Question: I am working on mobile web app using jquery mobile and phonegap. I developed a hello world app. It has header, footer and contents area. Header and footer are fixed using 'data-position="fixed"' attribute. But the problem with header and footer is, when I scroll down and when the contents a finished and there is not need to scroll anymore then its header drags down(for flexibility or indication and there are not more contents). As in other ios apps, this feature exists but in those apps the header and footer does not drags up and down the contents area only drags. Please see the picture what I mean

As in above picture the header is dragged towards bottom side which I do not want. I want only the content area to have this feature. How can I make it this way so that contents area drags only when there are no more contents available to see?
Any help css, jquery or jquery mobile trick?
HTML code here
'''
<div data-role="page">
<div data-role="header" id="header" data-position="fixed">
<h1>Page Title</h1>
</div><!-- /header -->
<div data-role="content" id="contents">
<h1>Hello Cirrus.</h1>
<h1>Hello Cirrus.</h1>
<h1>Hello Cirrus.</h1>
<h1>Hello Cirrus.</h1>
<h1>Hello Cirrus.</h1>
<h1>Hello Cirrus.</h1>
<h1>Hello Cirrus.</h1>
<h1>Hello Cirrus.</h1>
<h1>Hello Cirrus.</h1>
<h1>Hello Cirrus.</h1>
<h1>Hello Cirrus.</h1>
<h1>Hello Cirrus.</h1>
<h1>Hello Cirrus.</h1>
<h1>Hello Cirrus.</h1>
<h1>Hello Cirrus.</h1>
<h1>Hello Cirrus.</h1>
<h1>Hello Cirrus.</h1>
<h1>Hello Cirrus.</h1>
<h1>Hello Cirrus.</h1>
<h1>Hello Cirrus.</h1>
</div><!-- /content -->
<div data-role="footer" data-position="fixed">
<h4>Page Footer</h4>
</div><!-- /footer -->
</div><!-- /page -->
'''
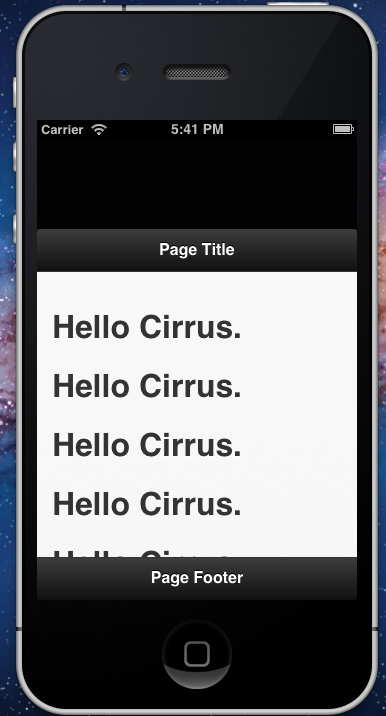
Answer: Unfortunately your example is not going to work because will not allow you that.
# Solution 1 - iOS and Android
Thankfully there's a 3rd party jQuery Mobile plugin that will help you with this problem and it works like a charm. This is an iOS and Android solution.
What you need is a <URL> plugin.
I can't make you a example because it don't work with , at least I can't make it work so here an example that you can just copy into new HTML file and try it on your .
First here's a working online example I made: <URL>
'''
<!DOCTYPE html>
<html lang="en">
<head>
<meta http-equiv="Content-Type" content="text/html; charset=utf-8">
<meta name="viewport" content="width=device-width,initial-scale=1,maximum-scale=1,user-scalable=no"/>
<meta name="apple-mobile-web-app-capable" content="yes">
<meta name="apple-mobile-web-app-status-bar-style" content="black">
<title>Demo</title>
<link rel="stylesheet" href="http://www.fajrunt.org/css/jquery.mobile-1.3.1.min.css" />
<link rel="stylesheet" href="http://www.fajrunt.org/css/jquery.mobile.iscrollview.css" />
<link rel="stylesheet" href="http://www.fajrunt.org/css/jquery.mobile.iscrollview-pull.css" />
<script src="http://www.fajrunt.org/js/jquery-1.9.1.min.js"></script>
<script src="http://www.fajrunt.org/js/jquery.mobile-1.3.1.js"></script>
<script src="http://www.fajrunt.org/js/iscroll.js"></script>
<script src="http://www.fajrunt.org/js/jquery.mobile.iscrollview.js"></script>
</head>
<body>
<div data-role="page" class="index-page">
<div data-role="header" data-position="fixed" data-tap-toggle="false" data-transition="none" data-id="header">
<h1>INDEX PAGE</h1>
</div>
<div data-role="content" class="example-wrapper" data-iscroll>
<p>some content that will be scrolled</p>
<p>Some more content that will be scrolled</p>
<ul data-role="listview">
<li>Item 1</li>
<li>Item 2</li>
</ul>
<p>Even more content. It will scroll whatever is in the data-iscroll div.</p>
<h1>Hello Cirrus.</h1>
<h1>Hello Cirrus.</h1>
<h1>Hello Cirrus.</h1>
<h1>Hello Cirrus.</h1>
<h1>Hello Cirrus.</h1>
<h1>Hello Cirrus.</h1>
<h1>Hello Cirrus.</h1>
<h1>Hello Cirrus.</h1>
<h1>Hello Cirrus.</h1>
<h1>Hello Cirrus.</h1>
<h1>Hello Cirrus.</h1>
<h1>Hello Cirrus.</h1>
<h1>Hello Cirrus.</h1>
<h1>Hello Cirrus.</h1>
<h1>Hello Cirrus.</h1>
<h1>Hello Cirrus.</h1>
<h1>Hello Cirrus.</h1>
<h1>Hello Cirrus.</h1>
<h1>Hello Cirrus.</h1>
<h1>Hello Cirrus.</h1>
<h1>Hello Cirrus.</h1>
<h1>Hello Cirrus.</h1>
<h1>Hello Cirrus.</h1>
<h1>Hello Cirrus.</h1>
<h1>Hello Cirrus.</h1>
<h1>Hello Cirrus.</h1>
<h1>Hello Cirrus.</h1>
<h1>Hello Cirrus.</h1>
<h1>Hello Cirrus.</h1>
<h1>Hello Cirrus.</h1>
<h1>Hello Cirrus.</h1>
<h1>Hello Cirrus.</h1>
<h1>Hello Cirrus.</h1>
<h1>Hello Cirrus.</h1>
<h1>Hello Cirrus.</h1>
<h1>Hello Cirrus.</h1>
<h1>Hello Cirrus.</h1>
<h1>Hello Cirrus.</h1>
<h1>Hello Cirrus.</h1>
<h1>Hello Cirrus.</h1>
<h1>Hello Cirrus.</h1>
<h1>Hello Cirrus.</h1>
<h1>Hello Cirrus.</h1>
<h1>Hello Cirrus.</h1>
<h1>Hello Cirrus.</h1>
<h1>Hello Cirrus.</h1>
<h1>Hello Cirrus.</h1>
<h1>Hello Cirrus.</h1>
<h1>Hello Cirrus.</h1>
<h1>Hello Cirrus.</h1>
<h1>Hello Cirrus.</h1>
<h1>Hello Cirrus.</h1>
<h1>Hello Cirrus.</h1>
<h1>Hello Cirrus.</h1>
<h1>Hello Cirrus.</h1>
<h1>Hello Cirrus.</h1>
<h1>Hello Cirrus.</h1>
<h1>Hello Cirrus.</h1>
<h1>Hello Cirrus.</h1>
<h1>Hello Cirrus.</h1>
</div>
<div data-role="footer" data-position="fixed" data-tap-toggle="false" data-transition="none" data-id="footer">
<h1>My Footer</h1>
</div>
</div>
</body>
</html>
'''
As you can see this example works like magic. One more thing, if you didn't know that can also fix another problem. Lets say you have scrolled to the bottom of your page and there's a button to the another page. When you click it usually page will jump to the top and only then page will transition to an another page. This is not an error, this is just how viewpoint works. But tnx to you page will just transition from that point and when you get back your page will still be at the same position.
One last thing if you are an iOS developer, doesn't have anything to do with .
# Solution 2 - iOS only
There's a pure css fix for your problem but it will only work on iOS that is way I am showing it as a second solution.
Again this is not my solution and official page can be found here: <URL>
With some page changes you can initiate iOS page scrolling with jQuery Mobile.
'''
<!DOCTYPE html>
<html>
<head>
<title>Scrollable Content Demo</title>
<meta name="viewport" content="width=device-width, initial-scale=1">
<!-- jQuery Mobile styles -->
<link rel="stylesheet" href="http://code.jquery.com/mobile/1.2.0/jquery.mobile-1.2.0.min.css" />
<!-- Fix for scrolling on iOS prior to iOS 6 -->
<style type="text/css">
body {
margin: 0;
}
div#container {
position: absolute;
width: 100%;
top: 0;
bottom: 0;
}
div[data-role="header"] {
position: absolute;
top: 0;
left: 0;
right: 0;
}
div[data-role="content"] {
position: absolute;
top: 41px;
bottom: 0;
left: 0;
right: 0;
}
.scrollable {
overflow-y: scroll;
-webkit-overflow-scrolling: touch;
}
/* iOS specific fix, don't use it on Android devices */
.scrollable > * {
-webkit-transform: translateZ(0px);
}
</style>
<script src="http://code.jquery.com/jquery-1.8.2.min.js"></script>
<script type="text/javascript">
$(document).one('mobileinit', function () {
// Setting #container div as a jqm pageContainer
$.mobile.pageContainer = $('#container');
// Setting default page transition to slide
$.mobile.defaultPageTransition = 'slide';
});
</script>
<script src="http://code.jquery.com/mobile/1.2.0/jquery.mobile-1.2.0.min.js"></script>
</head>
<body>
<div id="container">
<div data-role="page">
<div data-role="header" data-position="fixed">
<h1>Scrollable Content</h1>
</div>
<div data-role="content" class="scrollable">
<h1>Hello Cirrus.</h1>
<h1>Hello Cirrus.</h1>
<h1>Hello Cirrus.</h1>
<h1>Hello Cirrus.</h1>
<h1>Hello Cirrus.</h1>
<h1>Hello Cirrus.</h1>
<h1>Hello Cirrus.</h1>
<h1>Hello Cirrus.</h1>
<h1>Hello Cirrus.</h1>
<h1>Hello Cirrus.</h1>
<h1>Hello Cirrus.</h1>
<h1>Hello Cirrus.</h1>
<h1>Hello Cirrus.</h1>
<h1>Hello Cirrus.</h1>
<h1>Hello Cirrus.</h1>
<h1>Hello Cirrus.</h1>
<h1>Hello Cirrus.</h1>
<h1>Hello Cirrus.</h1>
<h1>Hello Cirrus.</h1>
<h1>Hello Cirrus.</h1>
<h1>Hello Cirrus.</h1>
<h1>Hello Cirrus.</h1>
<h1>Hello Cirrus.</h1>
<h1>Hello Cirrus.</h1>
<h1>Hello Cirrus.</h1>
<h1>Hello Cirrus.</h1>
<h1>Hello Cirrus.</h1>
<h1>Hello Cirrus.</h1>
<h1>Hello Cirrus.</h1>
<h1>Hello Cirrus.</h1>
<h1>Hello Cirrus.</h1>
<h1>Hello Cirrus.</h1>
<h1>Hello Cirrus.</h1>
<h1>Hello Cirrus.</h1>
<h1>Hello Cirrus.</h1>
<h1>Hello Cirrus.</h1>
<h1>Hello Cirrus.</h1>
<h1>Hello Cirrus.</h1>
<h1>Hello Cirrus.</h1>
<h1>Hello Cirrus.</h1>
<h1>Hello Cirrus.</h1>
<h1>Hello Cirrus.</h1>
<h1>Hello Cirrus.</h1>
<h1>Hello Cirrus.</h1>
<h1>Hello Cirrus.</h1>
<h1>Hello Cirrus.</h1>
<h1>Hello Cirrus.</h1>
<h1>Hello Cirrus.</h1>
<h1>Hello Cirrus.</h1>
<h1>Hello Cirrus.</h1>
<h1>Hello Cirrus.</h1>
<h1>Hello Cirrus.</h1>
<h1>Hello Cirrus.</h1>
<h1>Hello Cirrus.</h1>
<h1>Hello Cirrus.</h1>
<h1>Hello Cirrus.</h1>
<h1>Hello Cirrus.</h1>
<h1>Hello Cirrus.</h1>
<h1>Hello Cirrus.</h1>
<h1>Hello Cirrus.</h1>
</div>
<div data-role="footer" data-position="fixed">
<h1>Footer</h1>
</div>
</div>
</div>
</body>
</html>
'''
# Last question
Regarding your second question. When you finally reach bottom or if you are on a top of a page you will not be able to prevent bouncing. Only way you can prevent bouncing is if you prevent scrolling. And this is not on option in your case, you need scrolling to access bottom of the page.
# Final notes
If you want to find out more about iScroll + iScrollView, how they work with working examples then take a look at this <URL>.